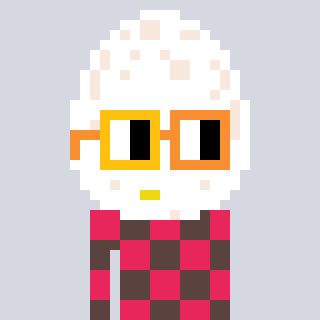
a pixel art character with square yellow and orange glasses, a egg-shaped head and a darkbrown-colored body on a cool background